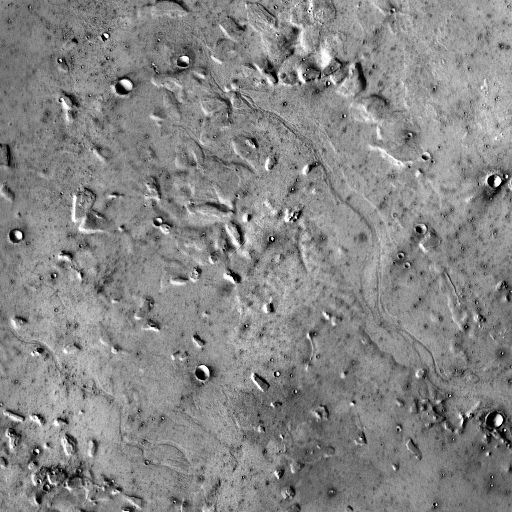
Crater classes present: Background, Other